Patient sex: M
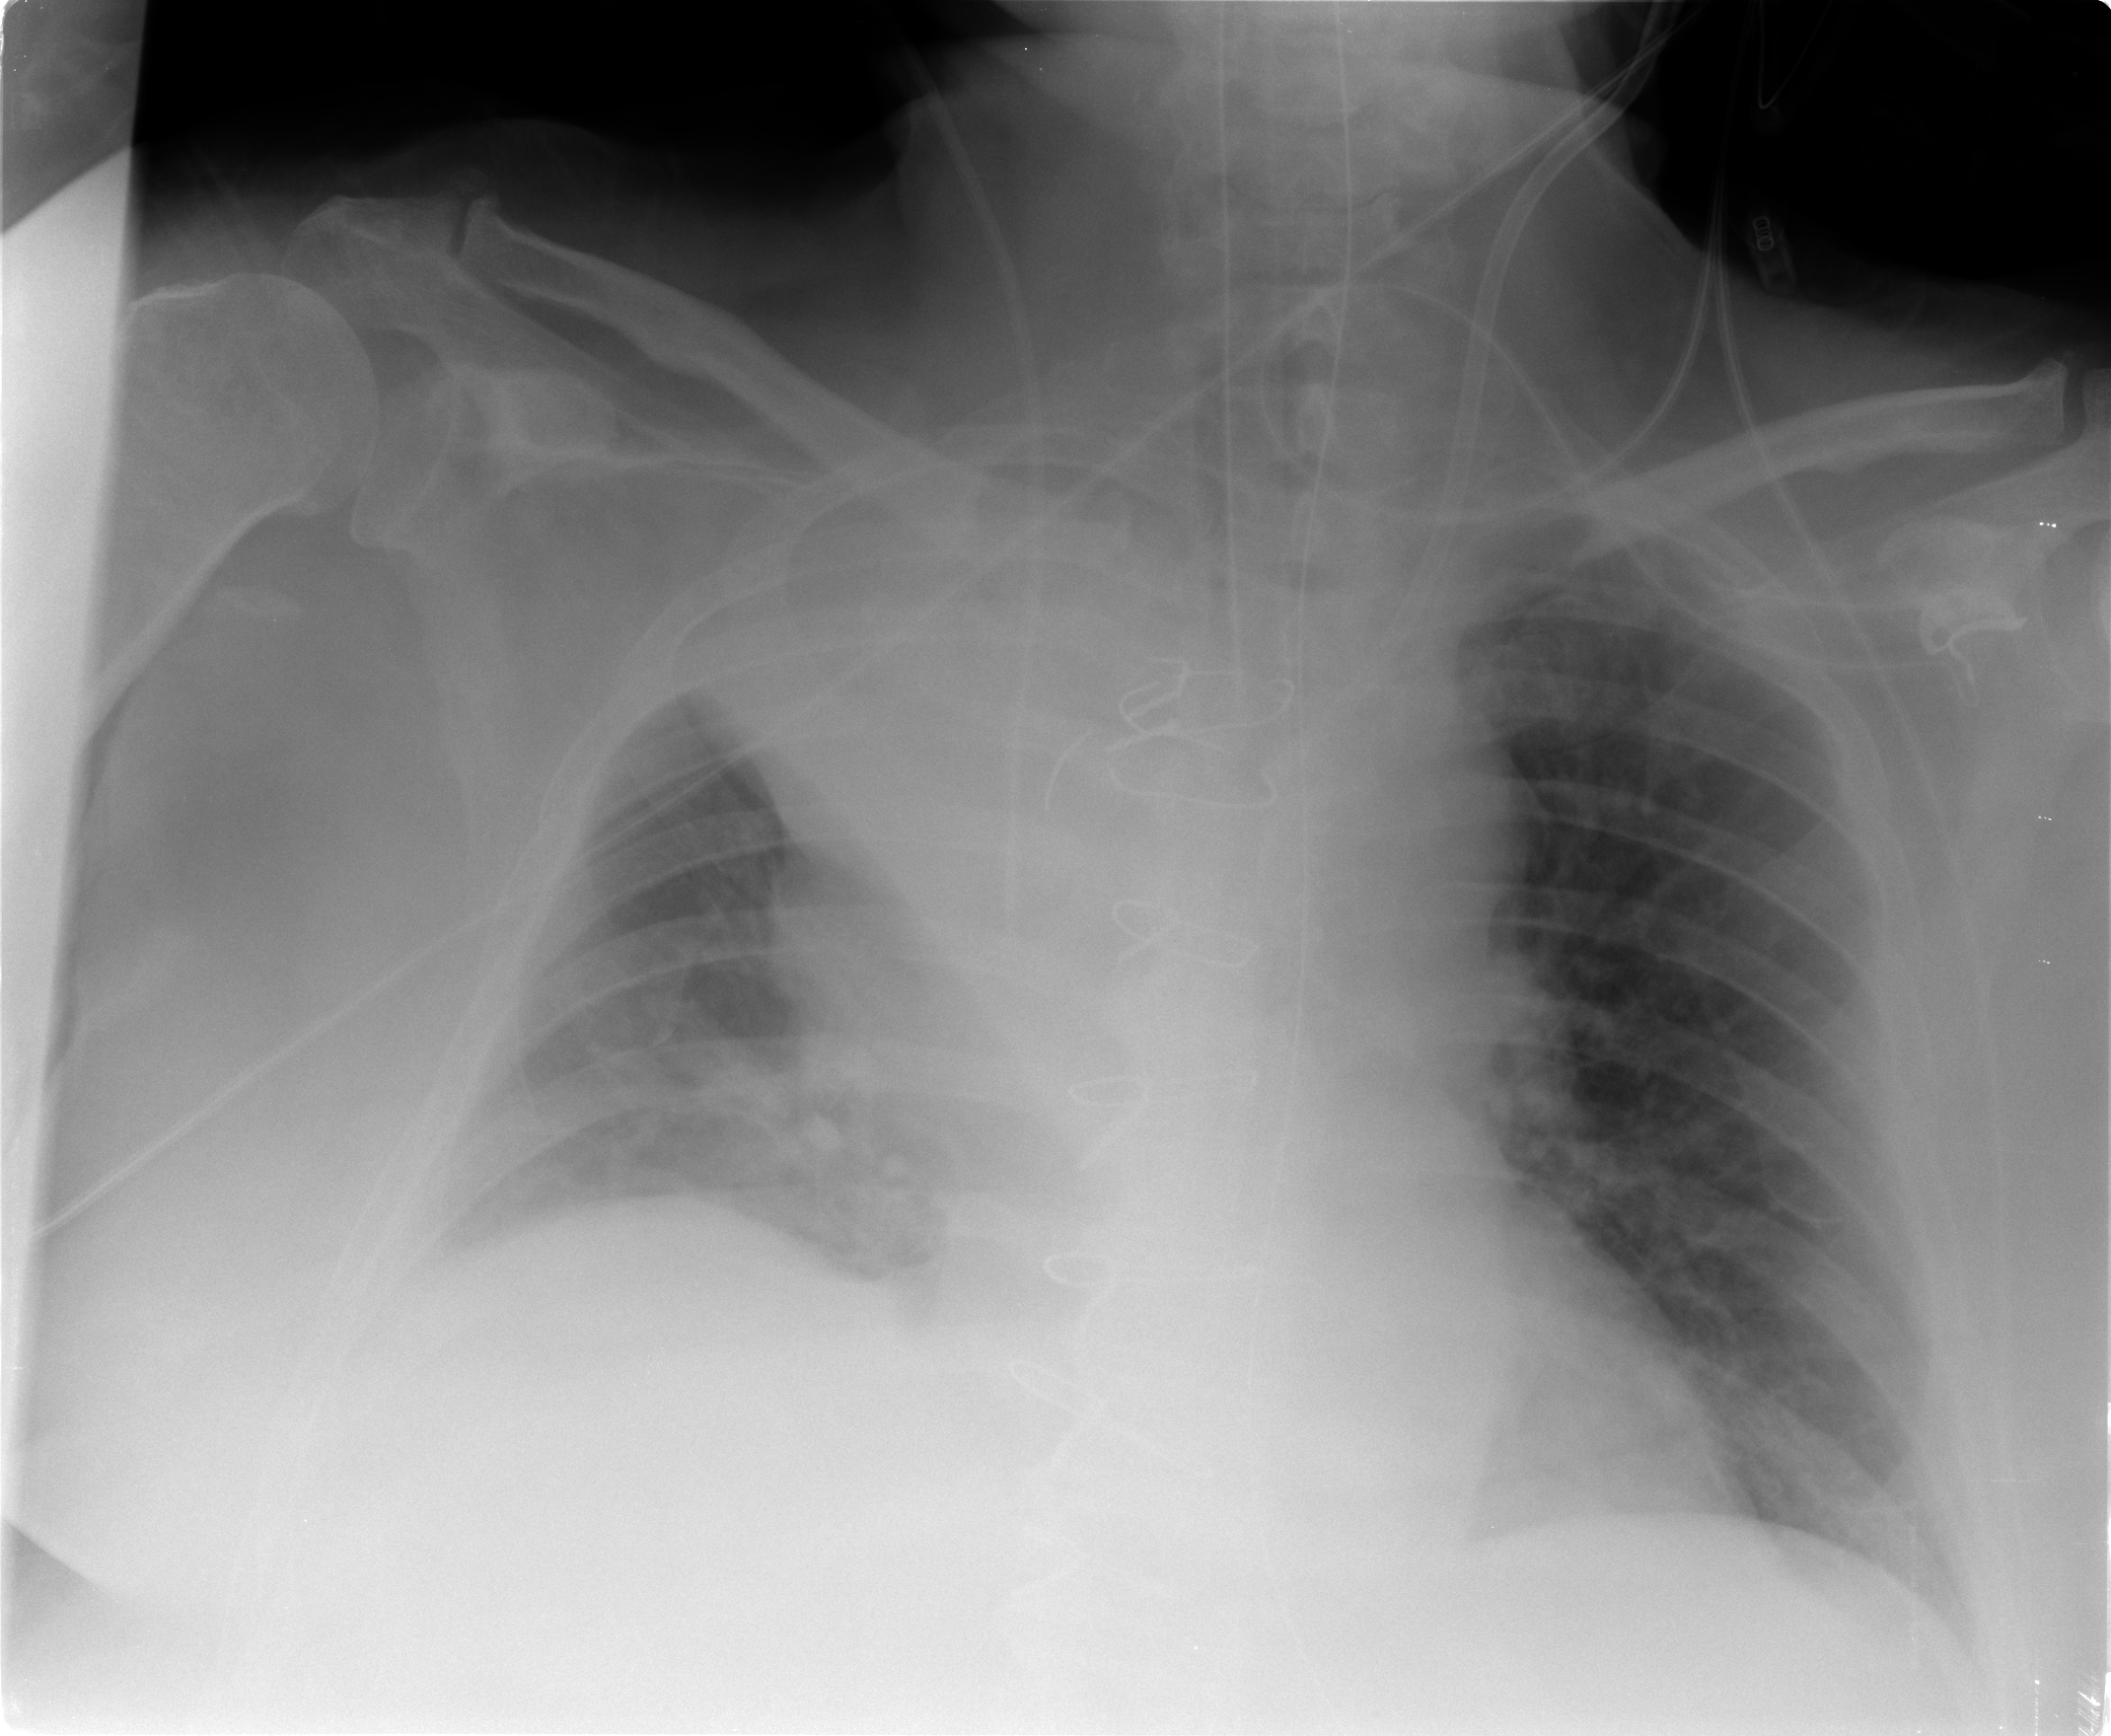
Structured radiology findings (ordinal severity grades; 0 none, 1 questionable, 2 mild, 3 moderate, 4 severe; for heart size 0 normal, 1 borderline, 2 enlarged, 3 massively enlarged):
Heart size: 0
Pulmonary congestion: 0
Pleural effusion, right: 3
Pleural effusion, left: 0
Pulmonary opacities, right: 3
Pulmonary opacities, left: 0
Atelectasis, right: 3
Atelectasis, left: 2